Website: apple
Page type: customer-info-address
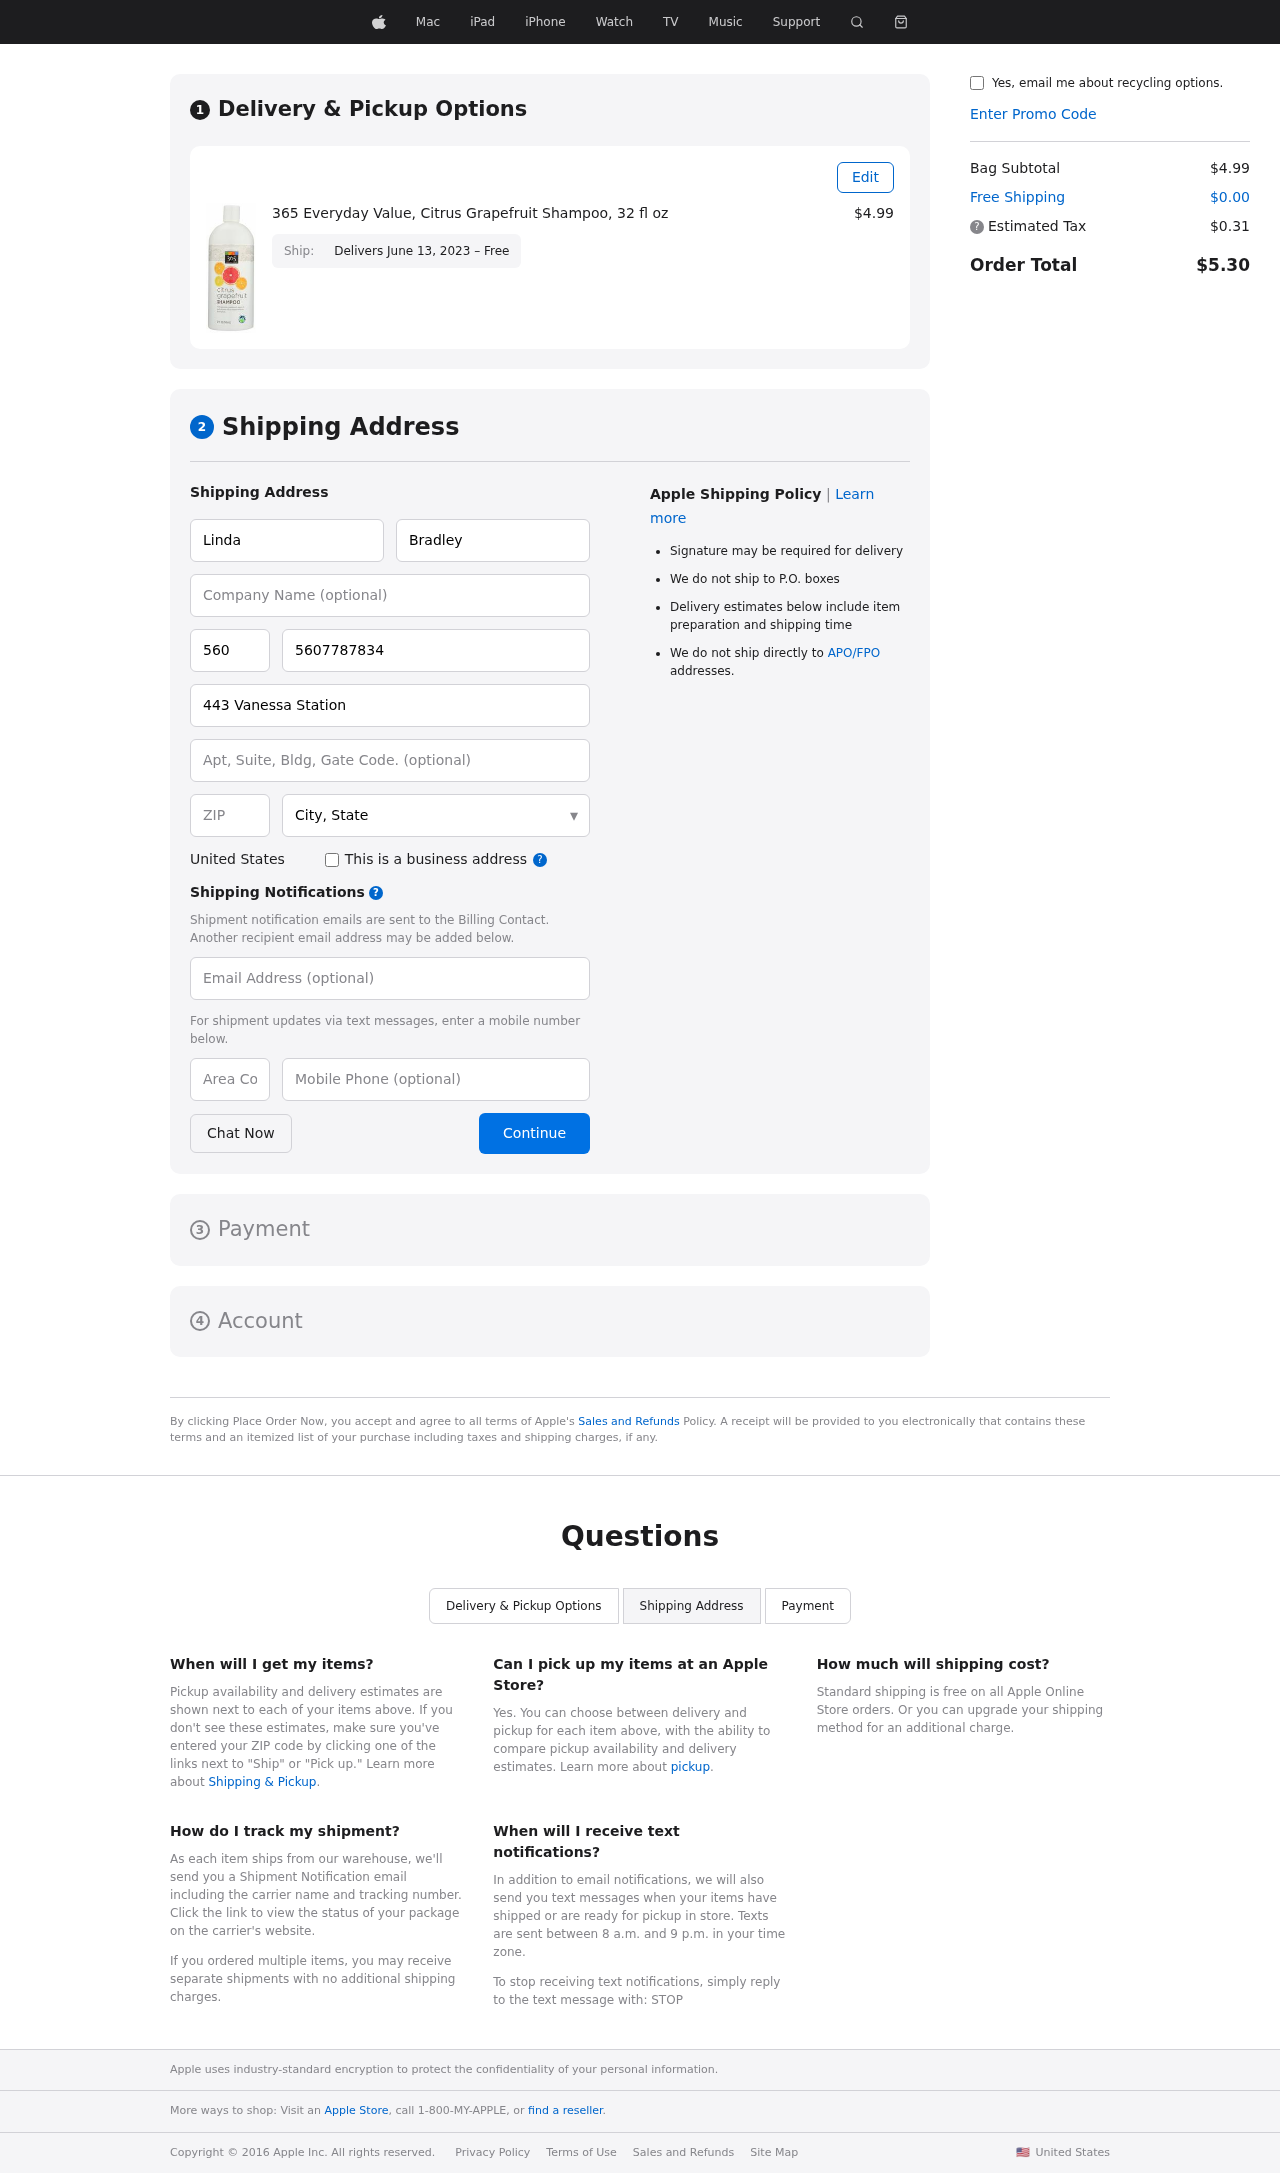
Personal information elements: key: PII_CITY_STATE
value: Englishmouth, MA
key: PII_COUNTRY
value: United States
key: PII_EMAIL
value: linda_bradley@yahoo.com
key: PII_FIRSTNAME
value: Linda
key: PII_LASTNAME
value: Bradley
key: PII_PHONE
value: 5607787834
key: PII_PHONE_ALT
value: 6356518074
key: PII_PHONE_ALT_AREA
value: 635
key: PII_PHONE_AREA
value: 560
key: PII_POSTCODE
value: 99556
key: PII_STREET
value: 443 Vanessa Station Suite 074
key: PII_STREET2
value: Apt. 718
Product elements: key: PRODUCT1_NAME
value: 365 Everyday Value, Citrus Grapefruit Shampoo, 32 fl oz
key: PRODUCT1_PRICE
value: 4.99
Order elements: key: ORDER_DELIVERY_DATE
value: Delivers June 13, 2023 – Free
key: ORDER_SUBTOTAL
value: $4.99
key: ORDER_SHIPPING_COST
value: $0.00
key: ORDER_TAX
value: $0.31
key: ORDER_TOTAL
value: $5.30